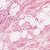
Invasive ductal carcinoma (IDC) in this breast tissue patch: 0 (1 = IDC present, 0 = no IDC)